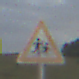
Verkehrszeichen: KinderLinks
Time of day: Night
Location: Outdoor (Nature)
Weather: Overcast
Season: NotSpecified
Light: Artificial